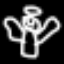
Label: angel